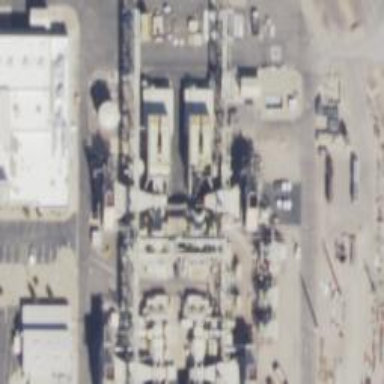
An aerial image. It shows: Gas-powered generator of combined cycle type.